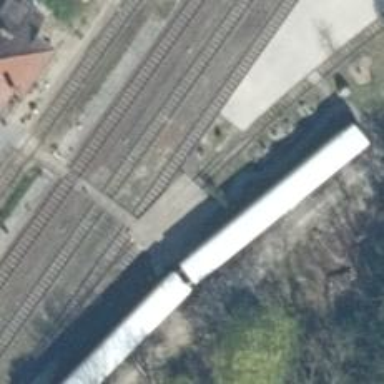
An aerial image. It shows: Disused historic railway in yard area.